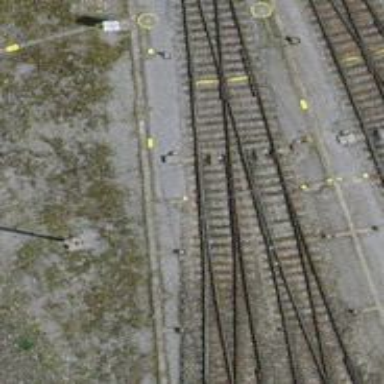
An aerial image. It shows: Railway switch.